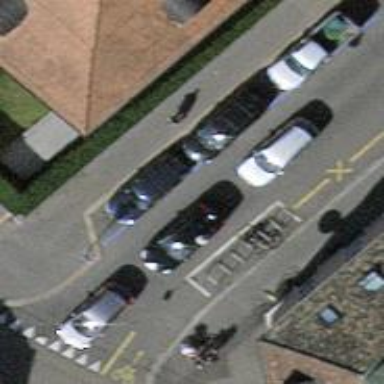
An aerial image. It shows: Bicycle parking area with stands available.